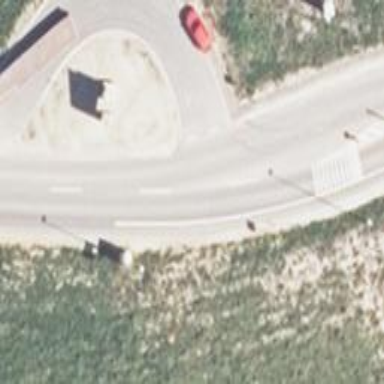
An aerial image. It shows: Turning loop on the road.